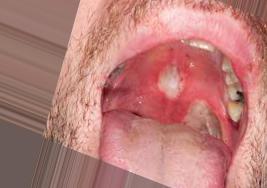
Condition: Mouth Ulcer